Field crop: tomato
Growth stage: 2
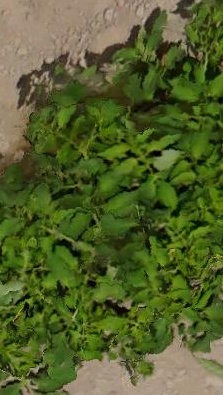
Species: tomato